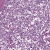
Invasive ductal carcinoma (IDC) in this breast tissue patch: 1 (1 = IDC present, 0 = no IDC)